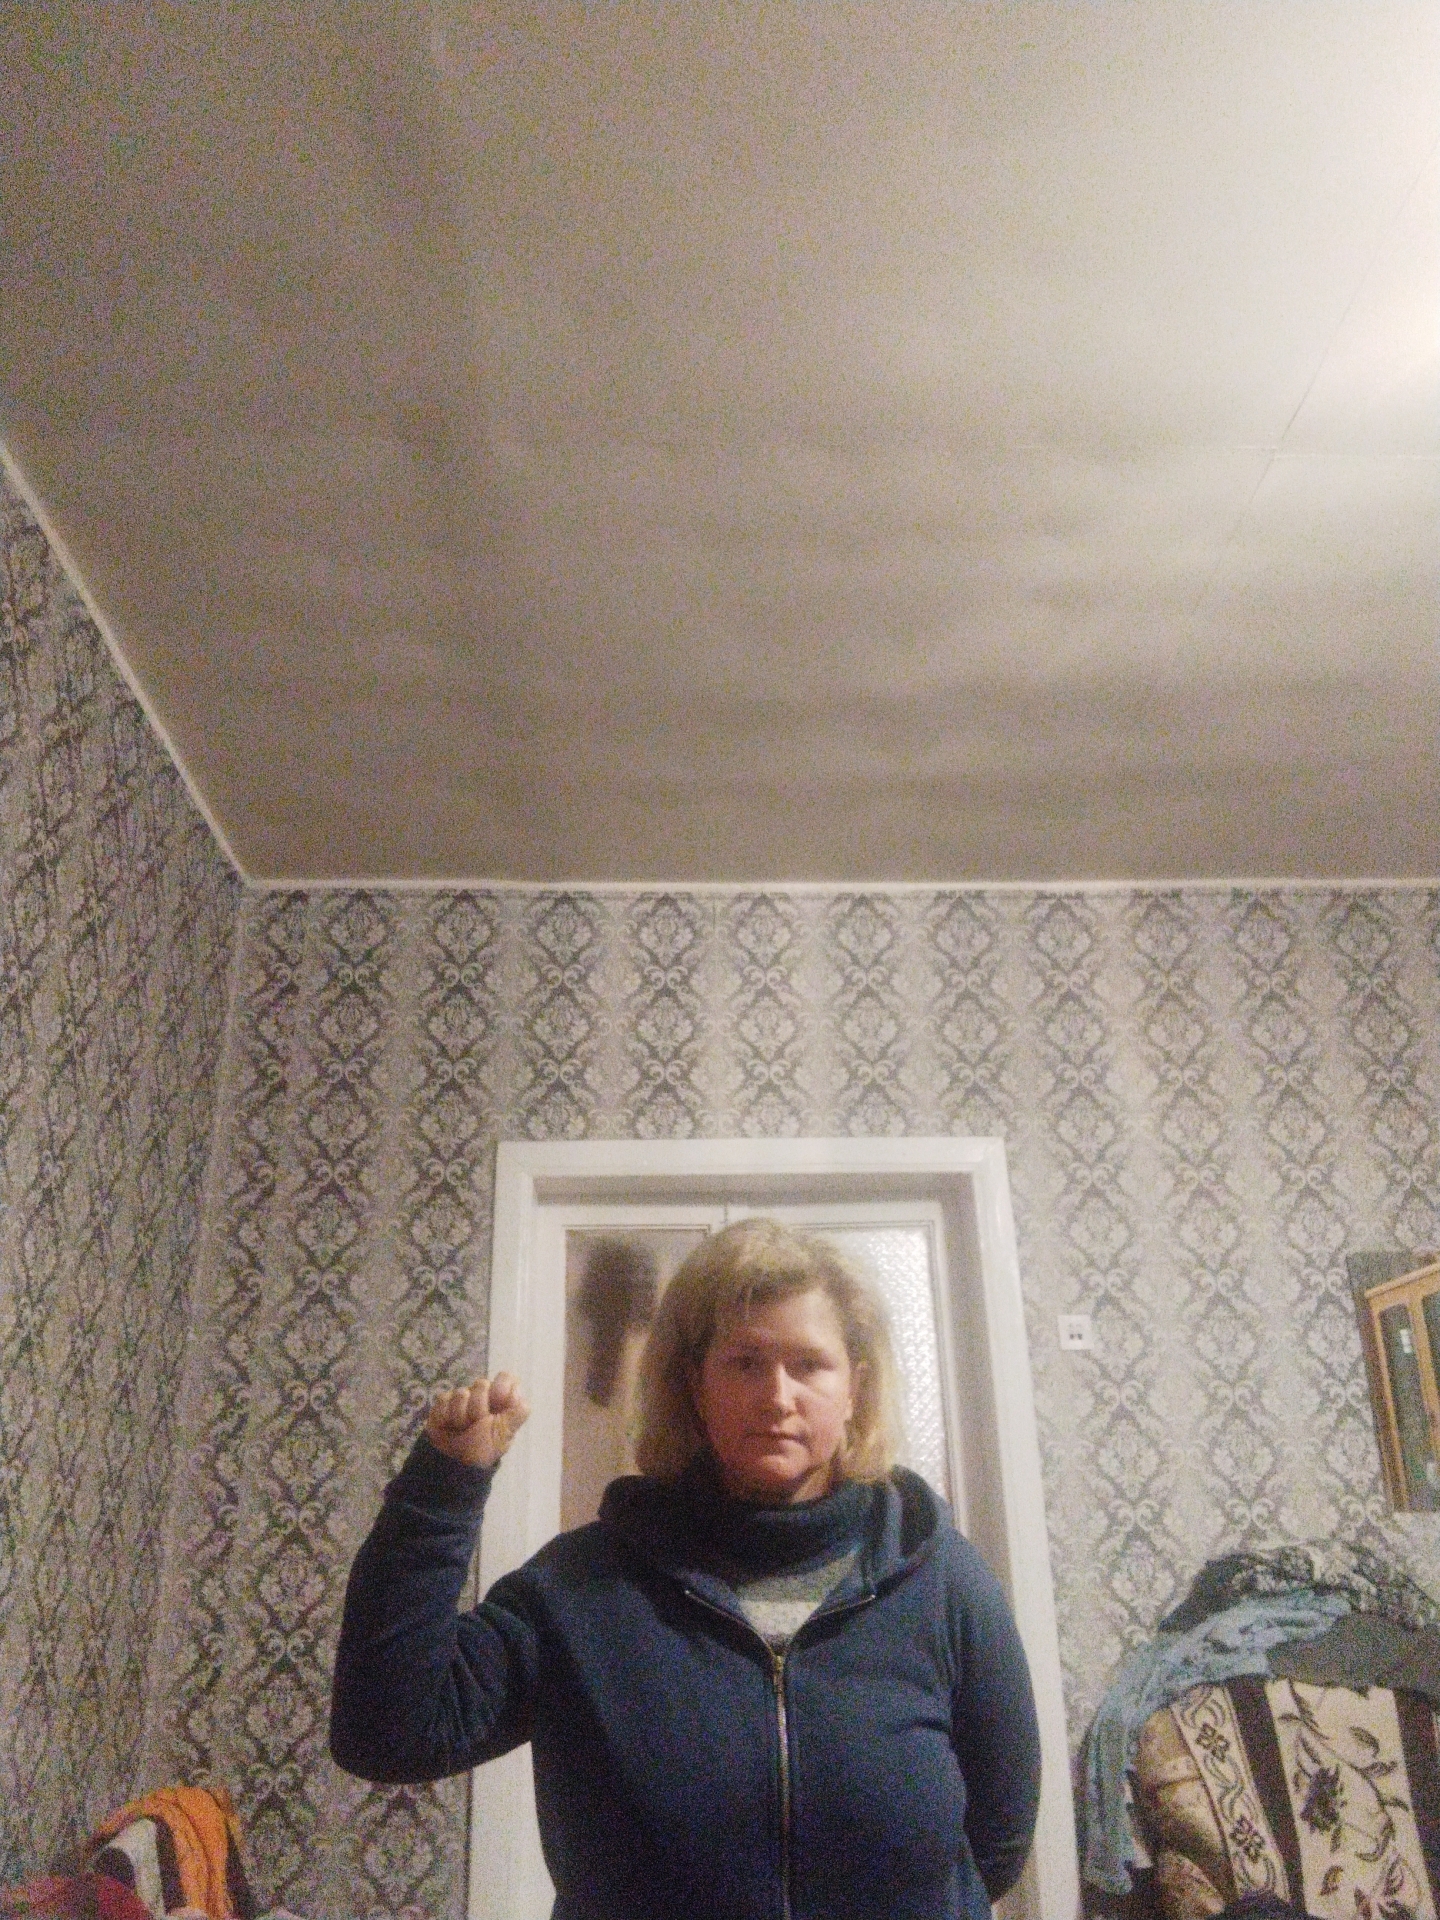
Label: noise